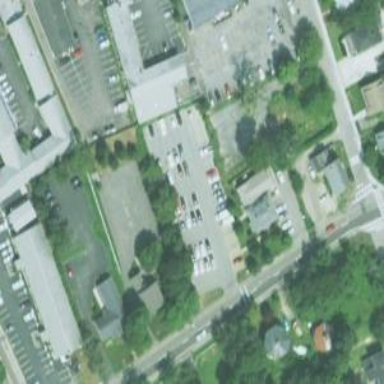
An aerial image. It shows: Parking space is available.